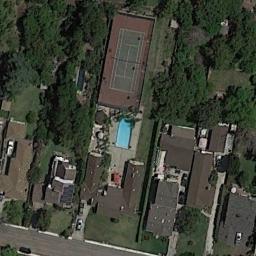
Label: tennis_court